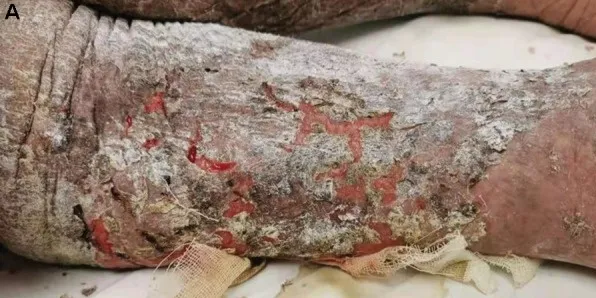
Skin of leg.
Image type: medical_photograph (skin_photograph)